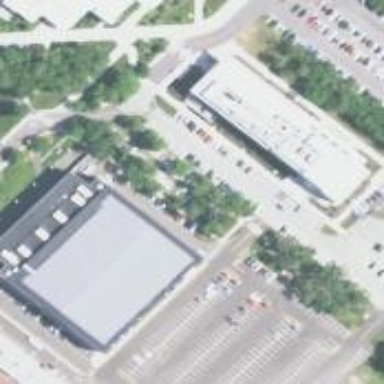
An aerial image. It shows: University building.